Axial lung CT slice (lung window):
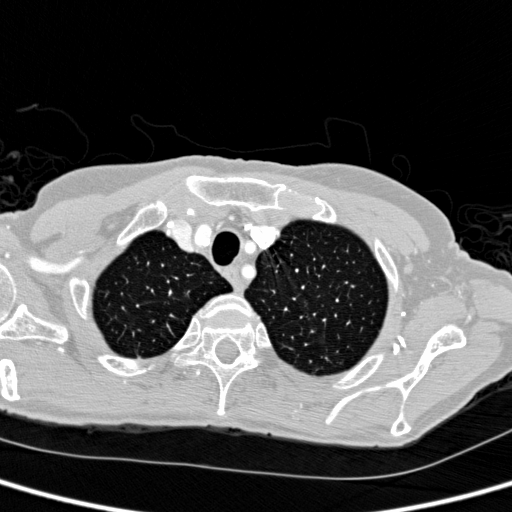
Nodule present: no